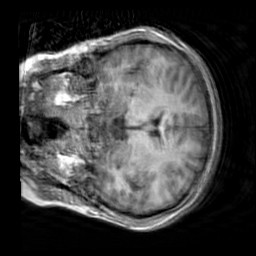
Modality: T1w
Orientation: coronal
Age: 25
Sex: female
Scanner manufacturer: siemens
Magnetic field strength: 3 T
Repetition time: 2.3 s
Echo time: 0.00303 s